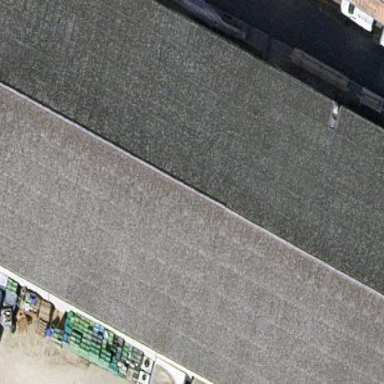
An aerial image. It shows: Hangar.